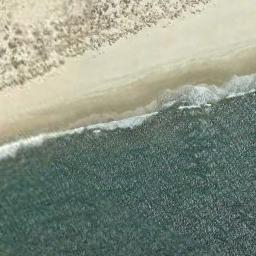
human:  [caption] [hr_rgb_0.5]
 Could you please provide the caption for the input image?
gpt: Huge waves of green seawater beat against the beach with sparse plants .

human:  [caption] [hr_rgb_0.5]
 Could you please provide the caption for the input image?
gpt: Milky beach and dark rippled sea .

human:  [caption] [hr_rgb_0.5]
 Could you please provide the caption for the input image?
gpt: The beach with white sand and some stones on the beach .

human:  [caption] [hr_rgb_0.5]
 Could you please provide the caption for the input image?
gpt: There is little vegetation on the beach .

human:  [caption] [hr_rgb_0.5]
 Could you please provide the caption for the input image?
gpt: Many stones of different sizes are on the beach .